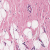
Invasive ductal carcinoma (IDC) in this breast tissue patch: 0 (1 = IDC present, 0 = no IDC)